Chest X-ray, PA view. Patient: 61 years old, sex F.
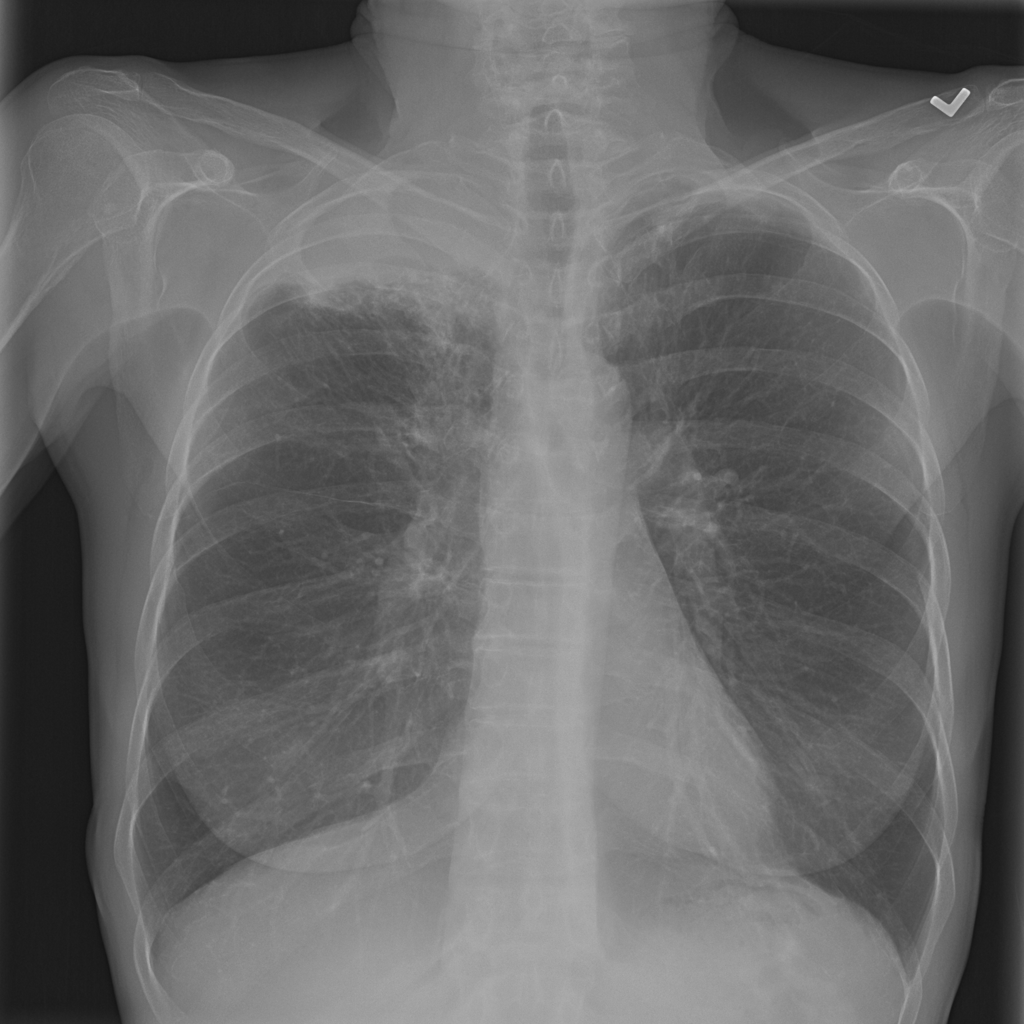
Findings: Mass, Pleural_Thickening